Question: I am working on installing BackboneJS in my project - and it loads fine when its referenced and loaded from the HTML page. However, when backbone API is called from my main.js, then it shows an error. The error says that its unable to access an API call in Underscore.js even though UnderscoreJS is called and loaded. Here's the error as it shows in Chrome.

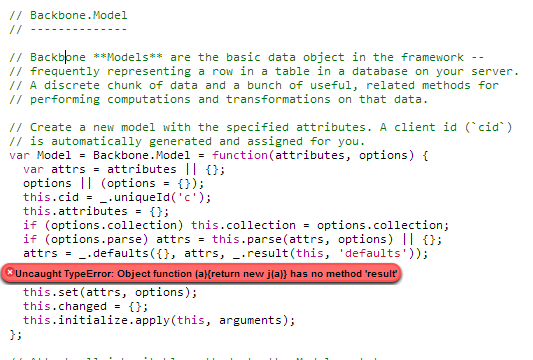
Answer: I canged the CDN used to get the minified underscore file and it worked.
Here's the earlier one I had which is appears to be outdated:
'''
cdnjs.cloudflare.com/ajax/libs/underscore.js/1.5.2/underscore-min.js
'''
Here's the right one:
'''
https://rawgithub.com/jashkenas/underscore/master/underscore-min.js
'''